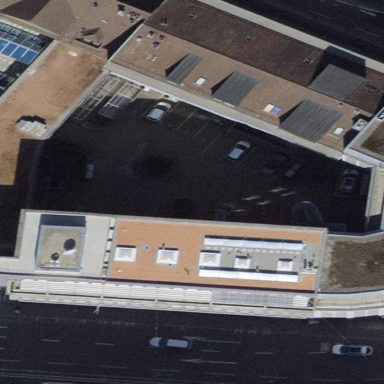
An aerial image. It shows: Office building with gabled roof.